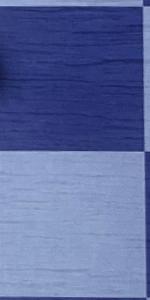
Label: Empty